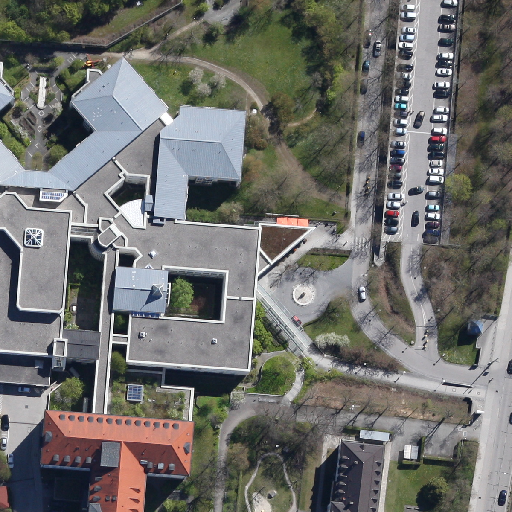
Referring expression: light-duty vehicle